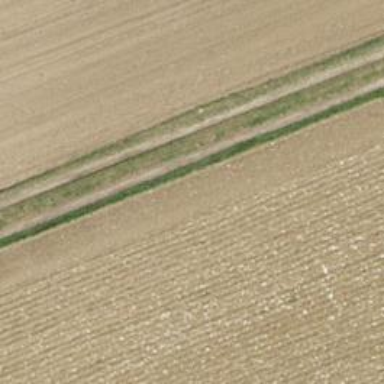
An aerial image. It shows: Track with grade 3 surface.